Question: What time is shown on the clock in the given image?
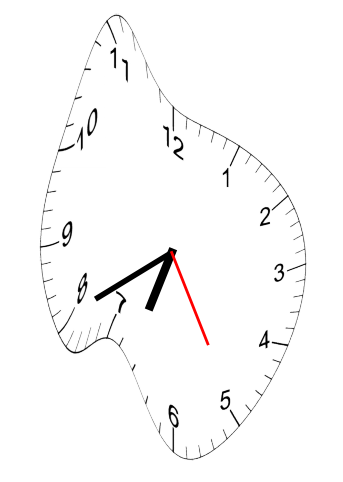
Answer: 06:40:25